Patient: sex M, age 43
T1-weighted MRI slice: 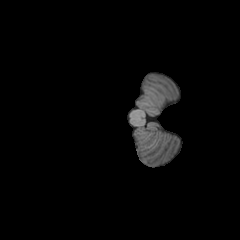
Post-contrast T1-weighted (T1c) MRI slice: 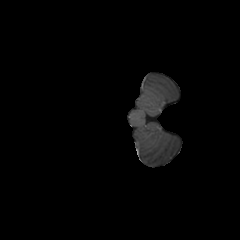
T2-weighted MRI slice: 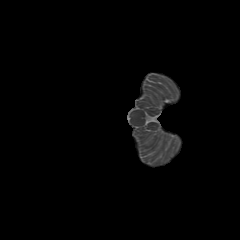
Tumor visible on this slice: no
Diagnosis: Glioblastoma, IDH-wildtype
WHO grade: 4